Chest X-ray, AP view. Patient: 59 years old, sex M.
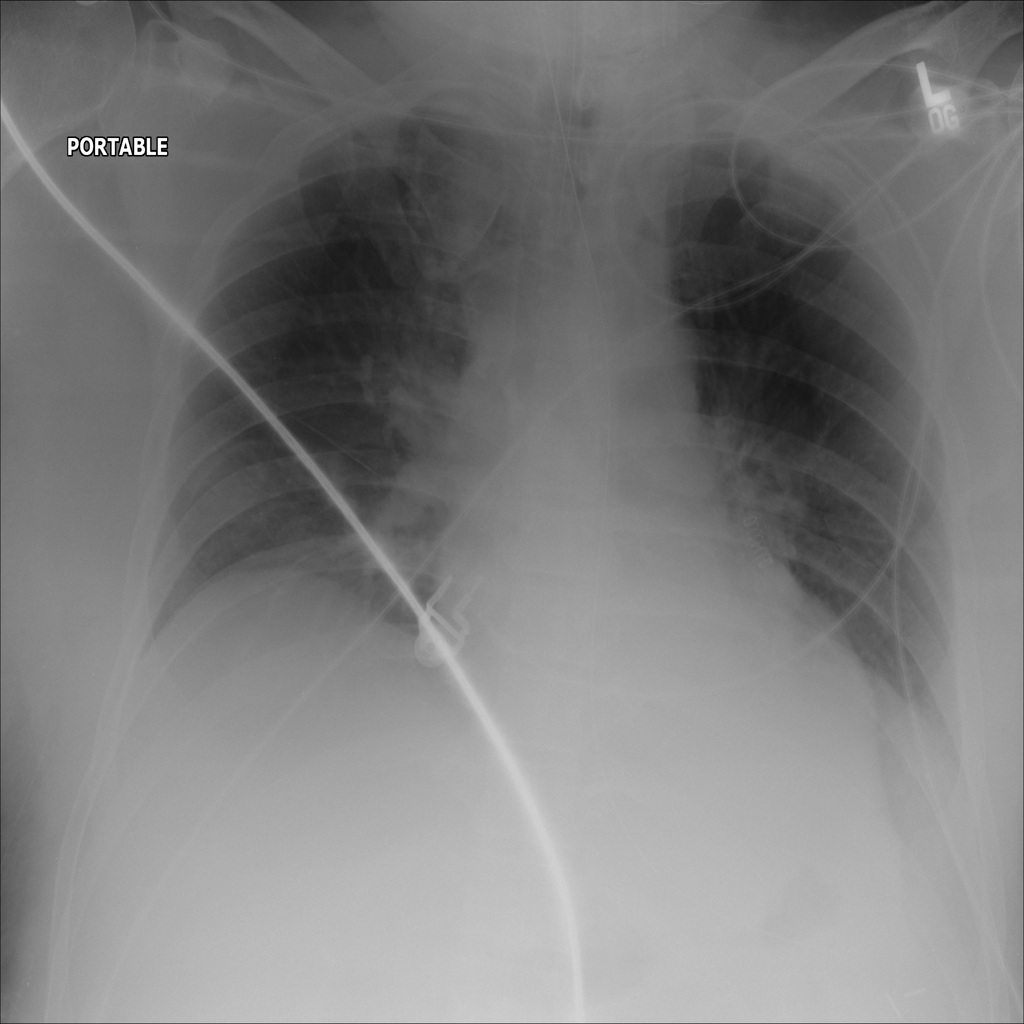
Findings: Infiltration